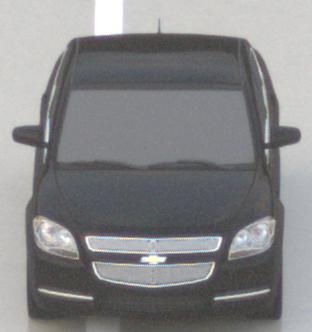
Make: Chevrolet
Model: Malibu 2.4
Detailed model: Malibu
Model produced from: 2012/07
Model produced until: 2014/08
Doors: 4
Color: black
Road condition: wet road
Daytime: sunrise or sunset
Contrast: low contrast